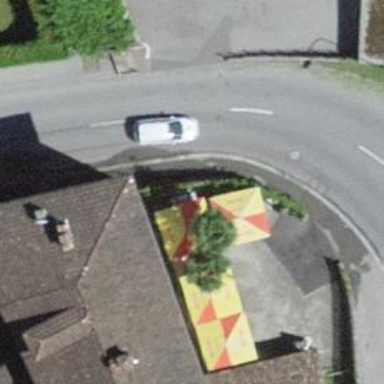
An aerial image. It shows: Restaurant.